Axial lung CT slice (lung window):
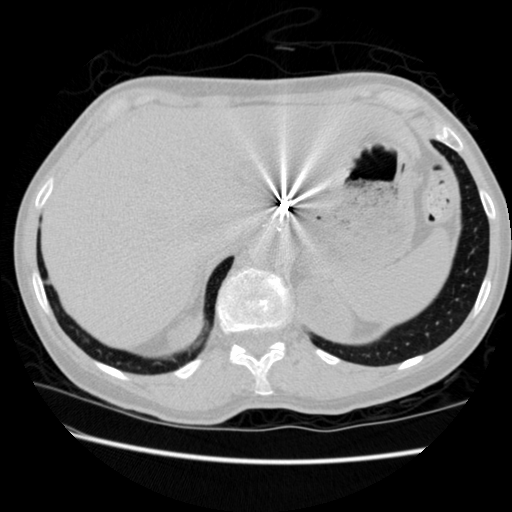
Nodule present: no